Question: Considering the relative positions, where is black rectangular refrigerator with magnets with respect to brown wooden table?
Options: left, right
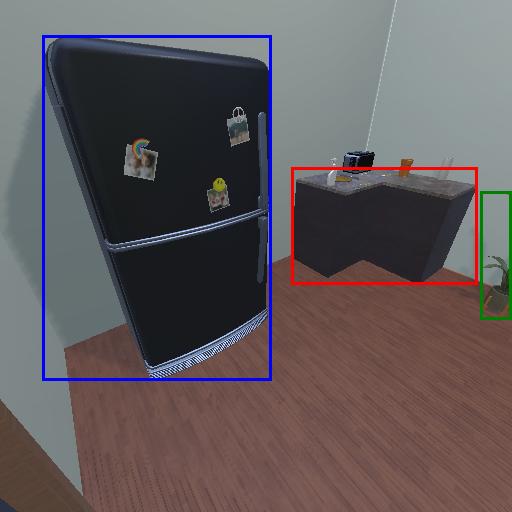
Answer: left